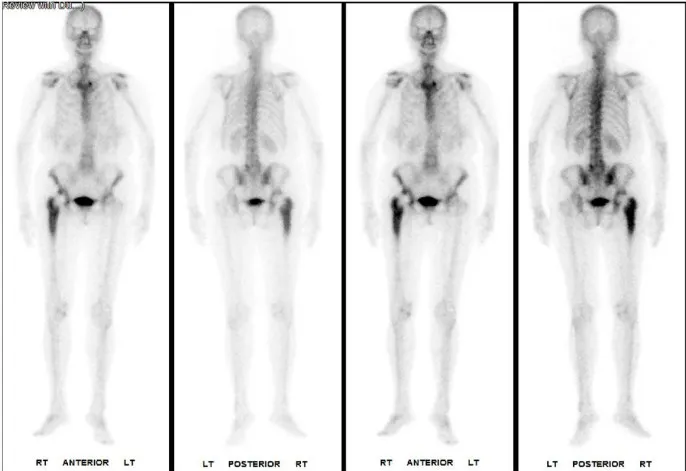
Single-photon emission computed tomography (SPECT) showing
increased signal around the right hip and signs of chronic periosteal
reaction around the femur.
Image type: radiology (spect)